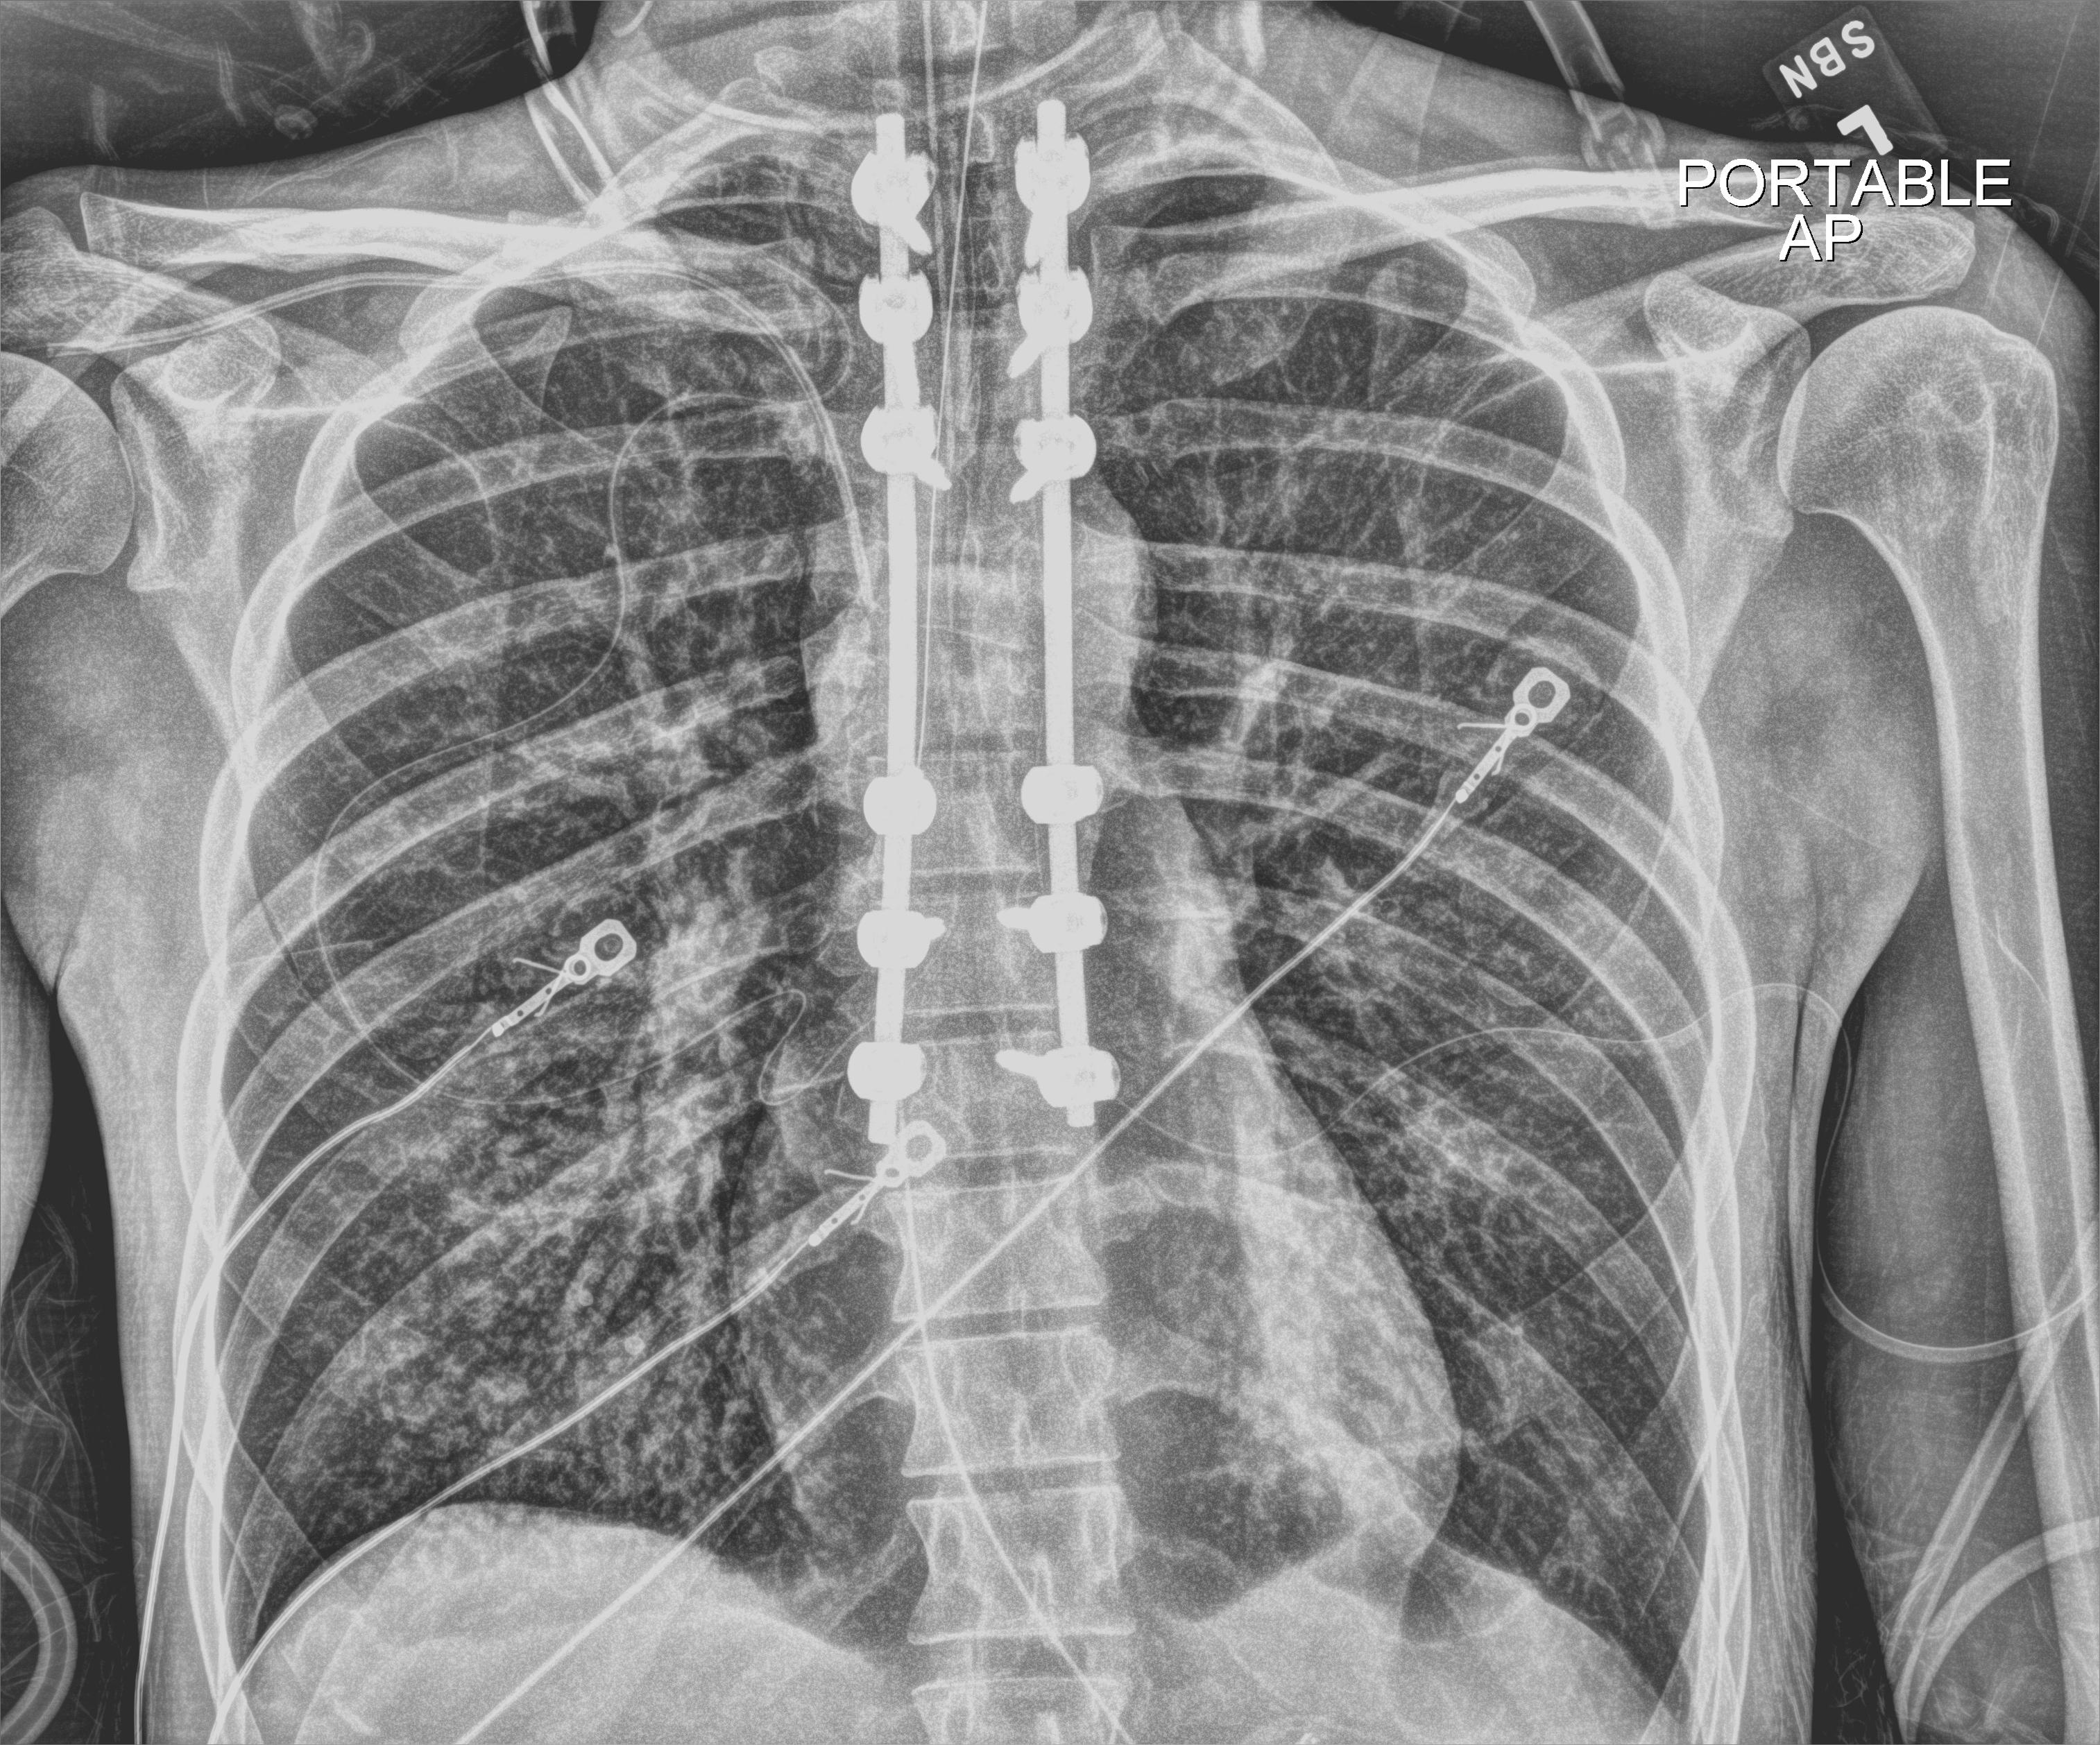
View: AP
Implant manufacturer: orthofix firebird